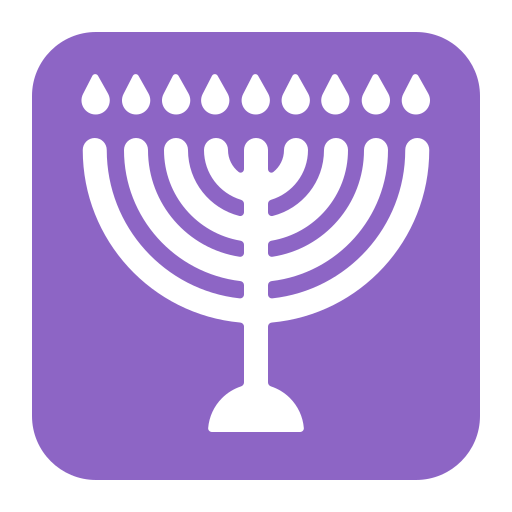
menorah flat